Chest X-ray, PA view. Patient: 64 years old, sex F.
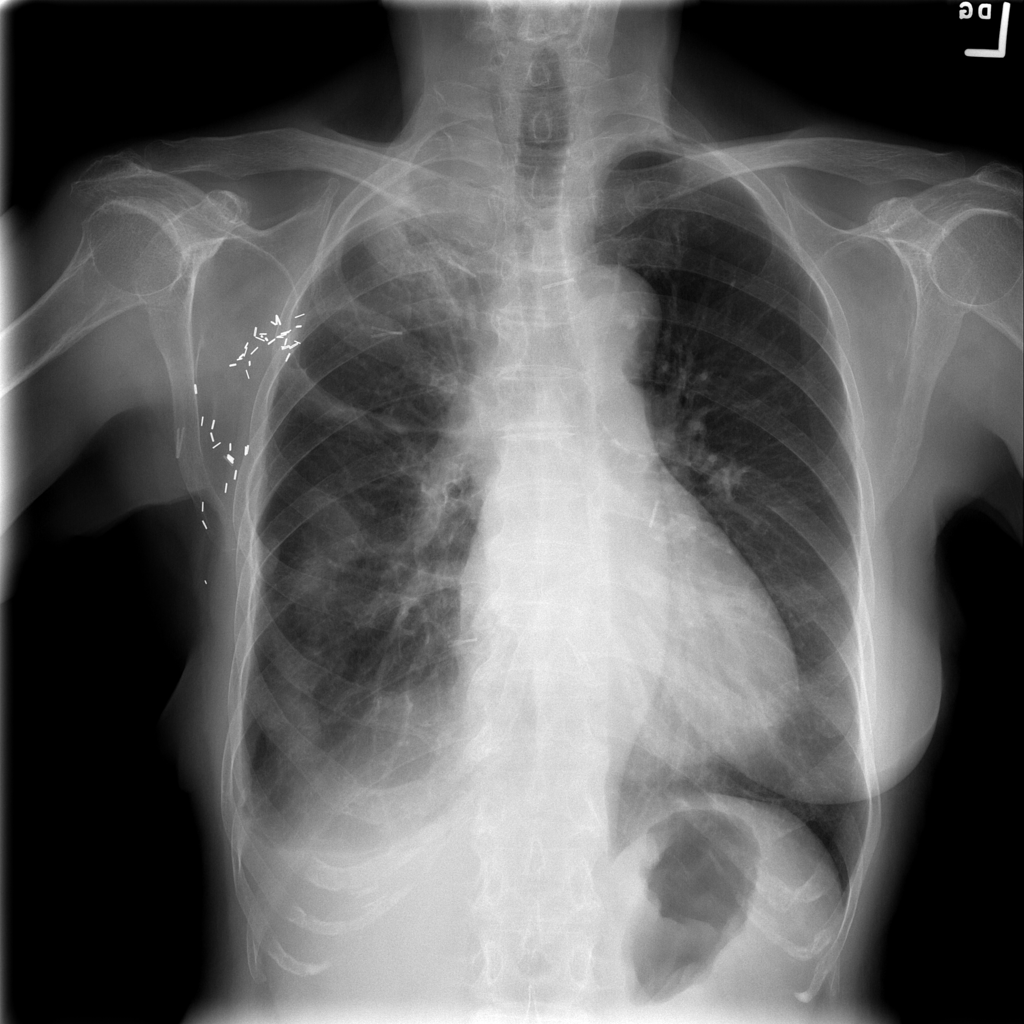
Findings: Consolidation, Effusion, Infiltration, Pleural_Thickening